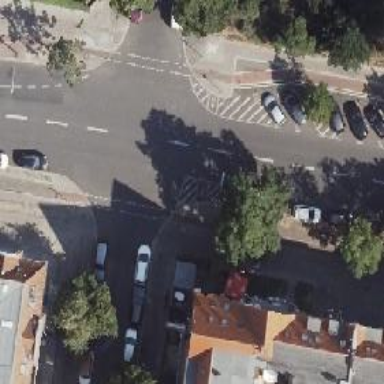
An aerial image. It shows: Secondary asphalt road with lane markings and separate cycle track. There are parallel parking lanes on both sides of the road and sidewalks on both sides.